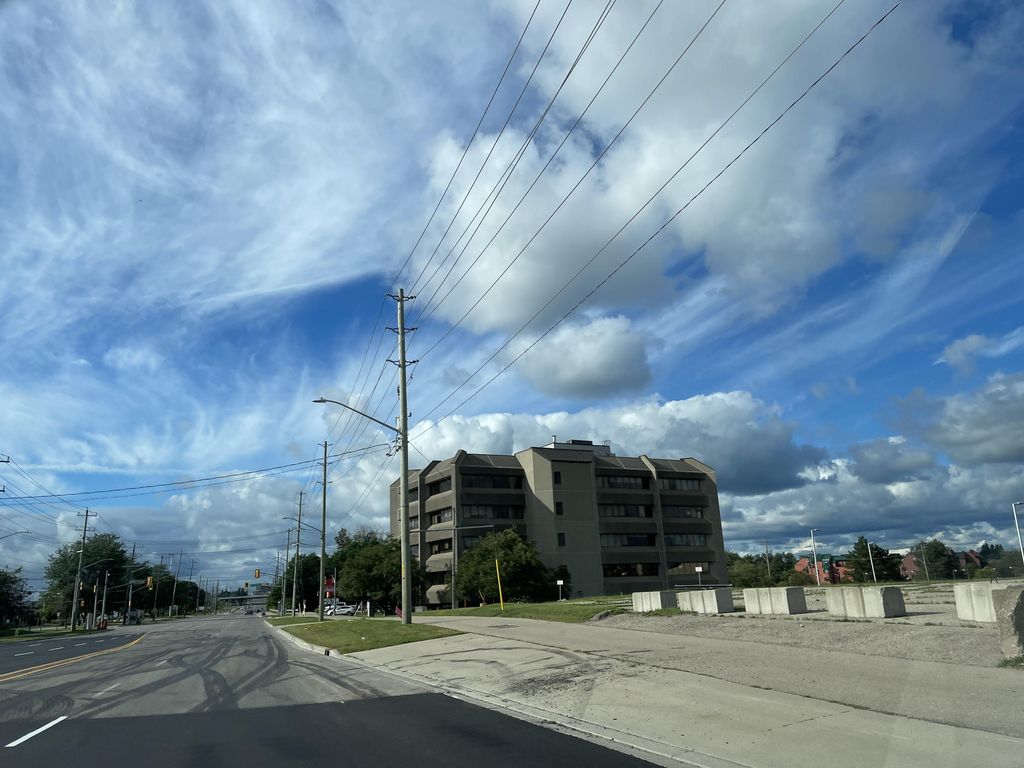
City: kitchener-waterloo